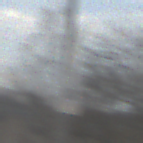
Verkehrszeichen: FussgaengerueberwegLinks
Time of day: MorningAfternoon
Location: Outdoor (Nature)
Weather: PartlyCloudy
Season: Autumn
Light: Natural